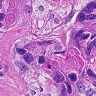
Metastatic tissue present: yes